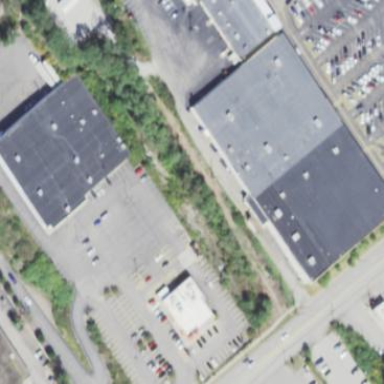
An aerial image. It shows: Commercial building.